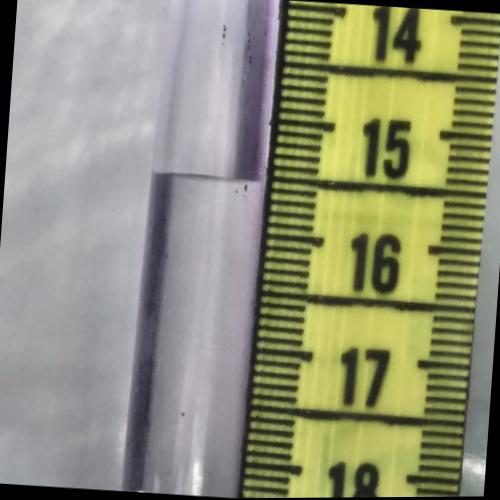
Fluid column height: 15.5 cm